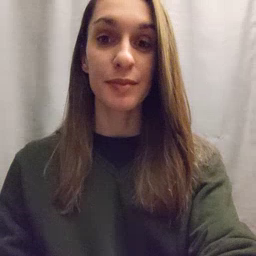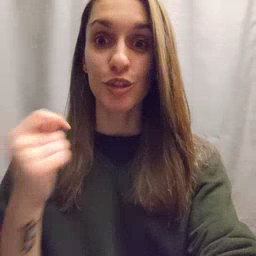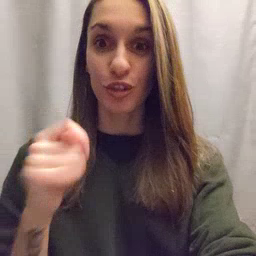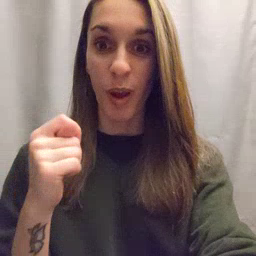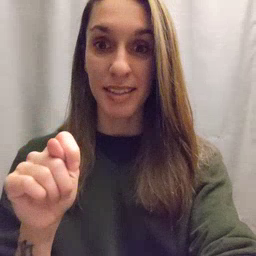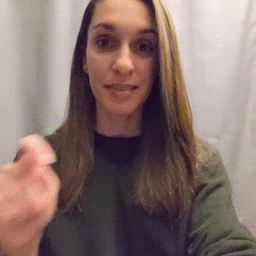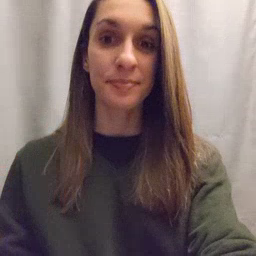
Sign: toy